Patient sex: M
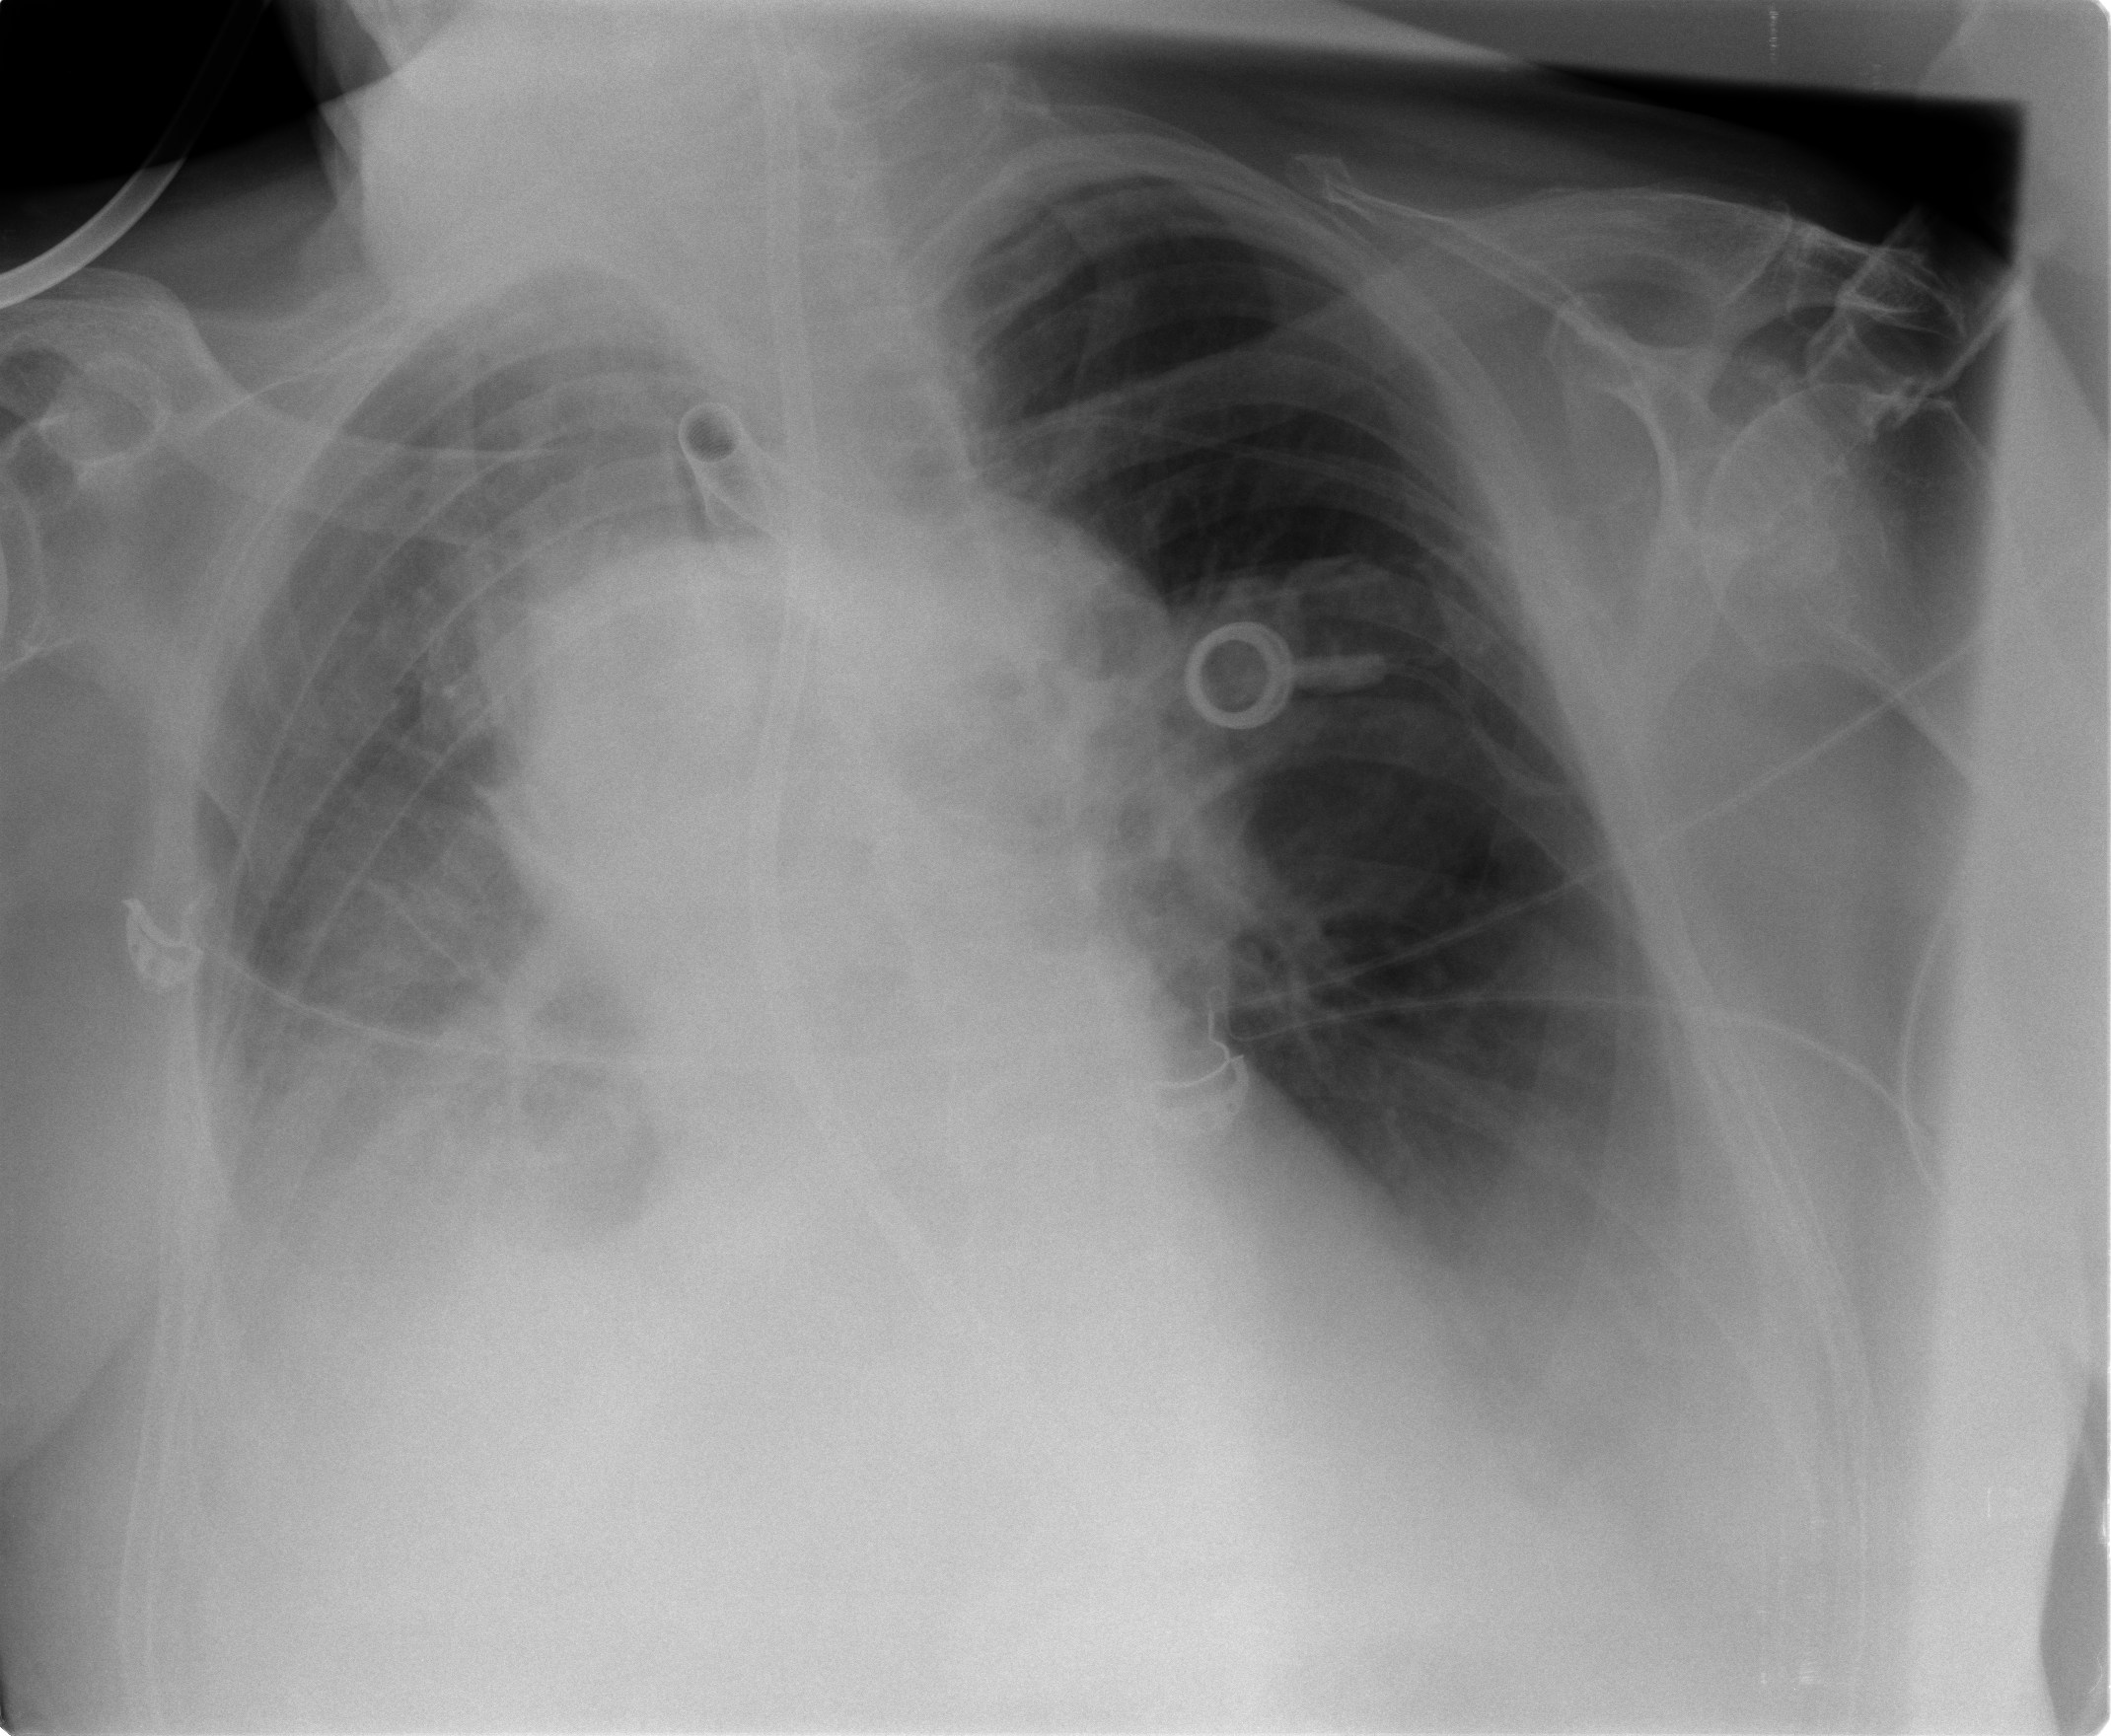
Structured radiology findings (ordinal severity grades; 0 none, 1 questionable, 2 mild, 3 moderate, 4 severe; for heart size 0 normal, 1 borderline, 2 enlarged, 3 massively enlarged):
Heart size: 0
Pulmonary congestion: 0
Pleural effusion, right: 3
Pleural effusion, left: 2
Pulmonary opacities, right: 2
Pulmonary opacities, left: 0
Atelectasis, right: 2
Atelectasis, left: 2